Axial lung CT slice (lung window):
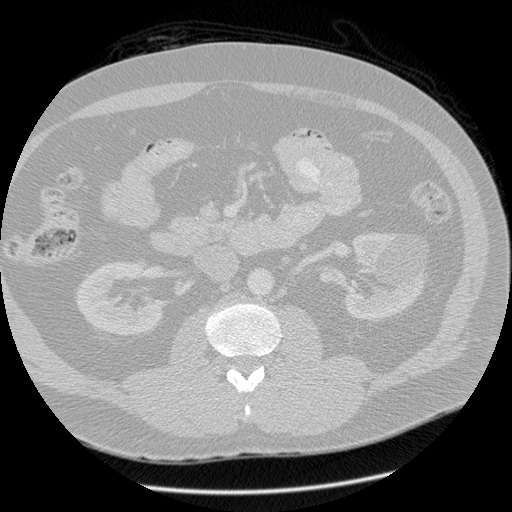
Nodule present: no